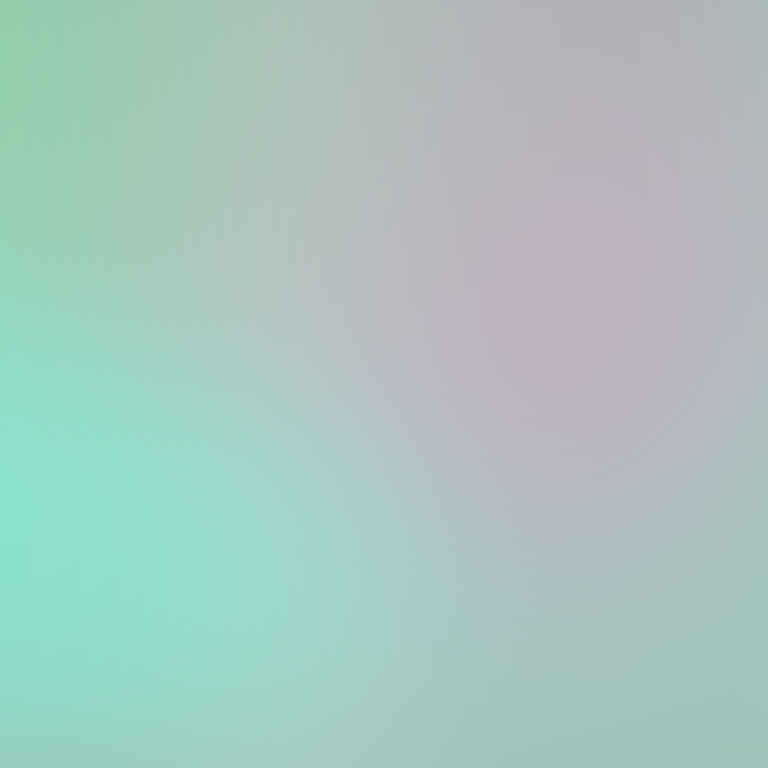
Abstract light effect, smooth gradient from soft teal to pale lavender, serene atmosphere, diffuse light, no room, no furniture, no objects.